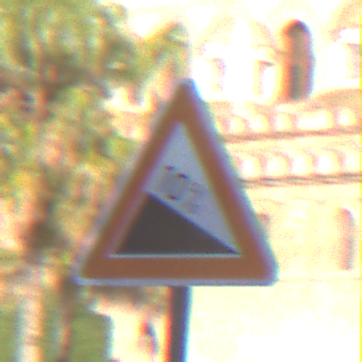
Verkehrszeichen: Gefaelle10
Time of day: SunriseSunset
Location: Outdoor (Urban)
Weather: PartlyCloudy
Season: NotSpecified
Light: Natural